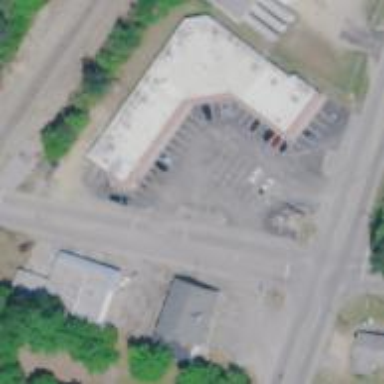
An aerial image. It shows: Convenience shop.